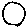
Label: circle